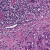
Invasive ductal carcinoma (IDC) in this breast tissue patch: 1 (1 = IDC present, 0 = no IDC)